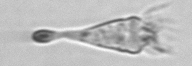
Label: Paratontonia_gracillima